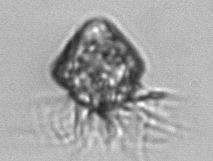
Label: Strombidium_morphotype1